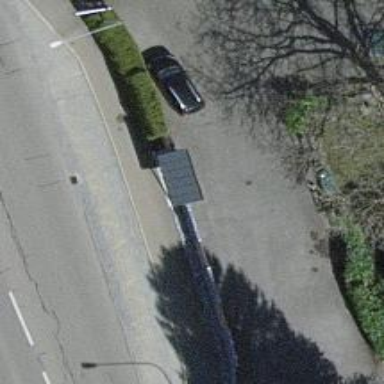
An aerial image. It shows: Bus stop with sheltered platform for public transport.